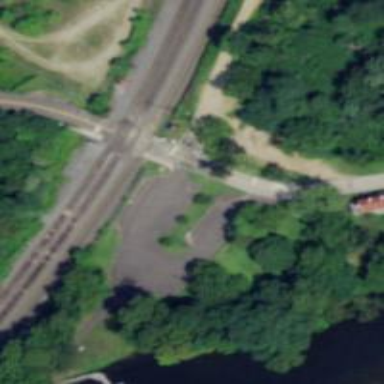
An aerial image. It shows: Level crossing along the railway.